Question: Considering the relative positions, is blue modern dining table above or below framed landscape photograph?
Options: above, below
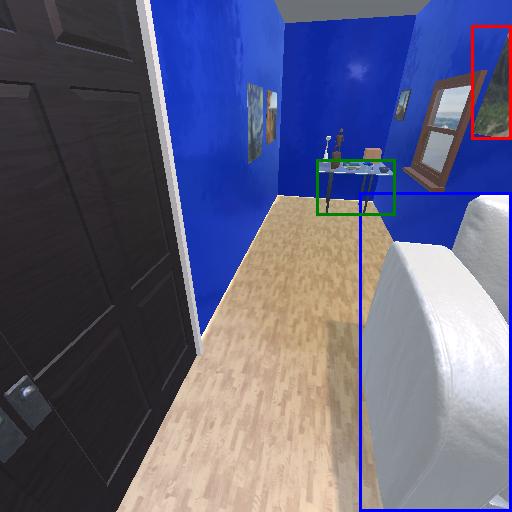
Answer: above